Question: I could explain it but I think an image explains my issue better than words could ever do:

And here's my layout.
'''
<?xml version="1.0" encoding="utf-8"?>
<LinearLayout xmlns:android="http://schemas.android.com/apk/res/android"
android:layout_width="fill_parent"
android:layout_height="fill_parent"
android:orientation="vertical" >
<include
android:id="@+id/include1"
android:layout_width="fill_parent"
android:layout_height="0dp"
android:layout_weight="1"
layout="@layout/action_bar" />
<ScrollView
android:layout_width="fill_parent"
android:layout_height="fill_parent"
android:layout_gravity="top"
android:padding="8dip" >
<LinearLayout
android:layout_width="fill_parent"
android:layout_height="wrap_content"
android:orientation="vertical" >
<TableRow
android:layout_width="fill_parent"
android:layout_height="wrap_content"
android:layout_gravity="center" >
<Button
android:id="@+id/button1"
android:layout_width="150dip"
android:layout_height="150dip"
android:text="This is a short text" />
<Button
android:id="@+id/button2"
android:layout_width="150dip"
android:layout_height="150dip"
android:text="This is a long text to show how the button is moved when it has a long text on it" />
</TableRow>
<LinearLayout
android:layout_width="fill_parent"
android:layout_height="wrap_content" >
<Button
android:id="@+id/button3"
android:layout_width="150dip"
android:layout_height="150dip"
android:text="Button" />
<Button
android:id="@+id/button4"
android:layout_width="150dip"
android:layout_height="150dip"
android:text="Button" />
</LinearLayout>
</LinearLayout>
</ScrollView>
'''
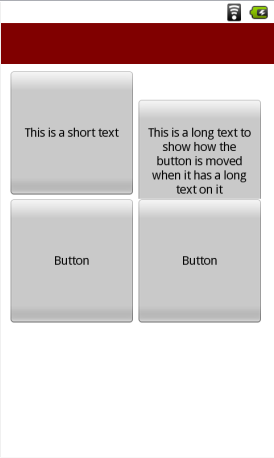
Answer: I had the same issue. The reason for that is, that the default value of <URL> is 'true', so the button is moved down to have the text on the same base line. Setting the value on the LinearLayout to 'false' sloves the problem.
'''
android:baselineAligned="false"
'''